Interaction volume radius: 10 \u00c5
Interaction volume height: 15 \u00c5
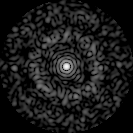
Disorder parameter: 0.8354